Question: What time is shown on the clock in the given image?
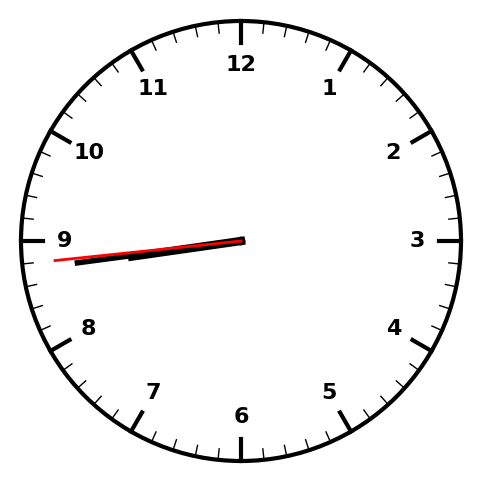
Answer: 08:43:44